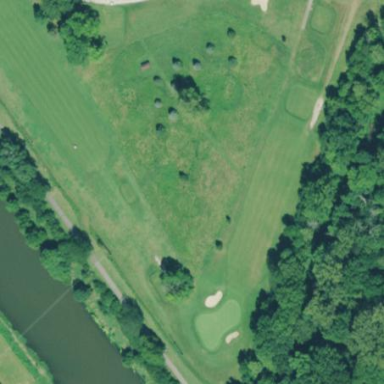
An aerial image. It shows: Meadow used as rough area for golf.